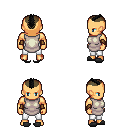
a pixel art fantasy rpg character, male body template, human, tanned skin, white tunic, white pants, black short mohawk hairstyle, leather bracers, gray slippers, four views (front, back, left, right), 2x2 character sprite sheet, small pixel art, hard edges, no anti-aliasing